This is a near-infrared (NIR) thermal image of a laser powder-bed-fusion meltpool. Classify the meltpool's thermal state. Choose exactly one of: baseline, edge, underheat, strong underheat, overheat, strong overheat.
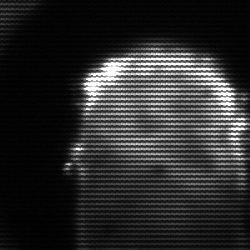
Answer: baseline